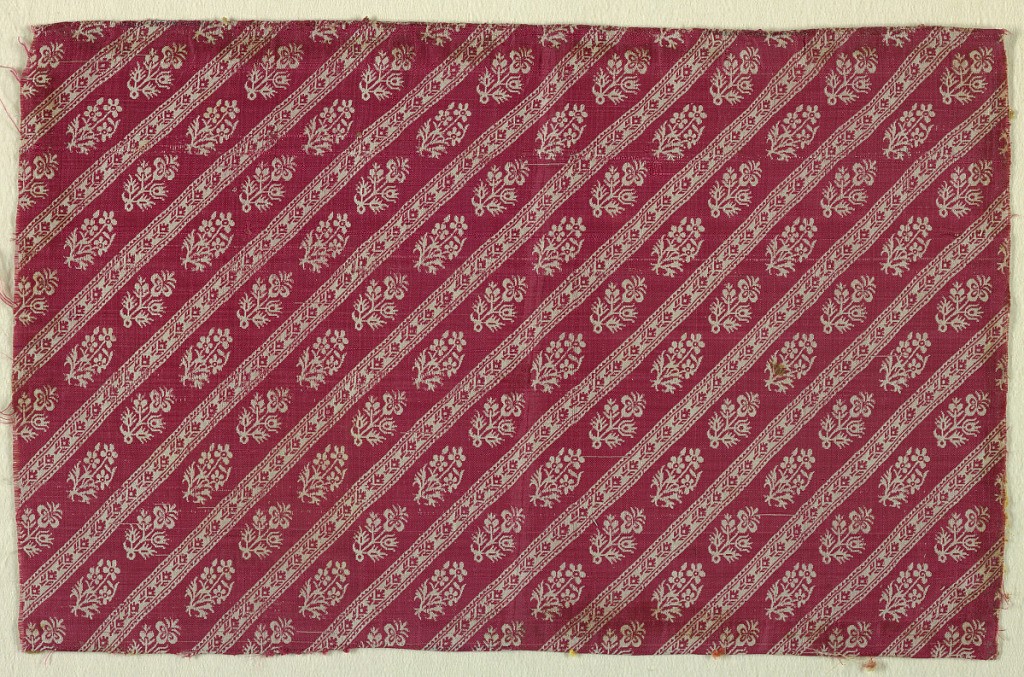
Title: Textile
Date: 17th century
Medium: silk Technique: double cloth
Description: Fragment of red and white striped floral pattern is arranged diagonally.